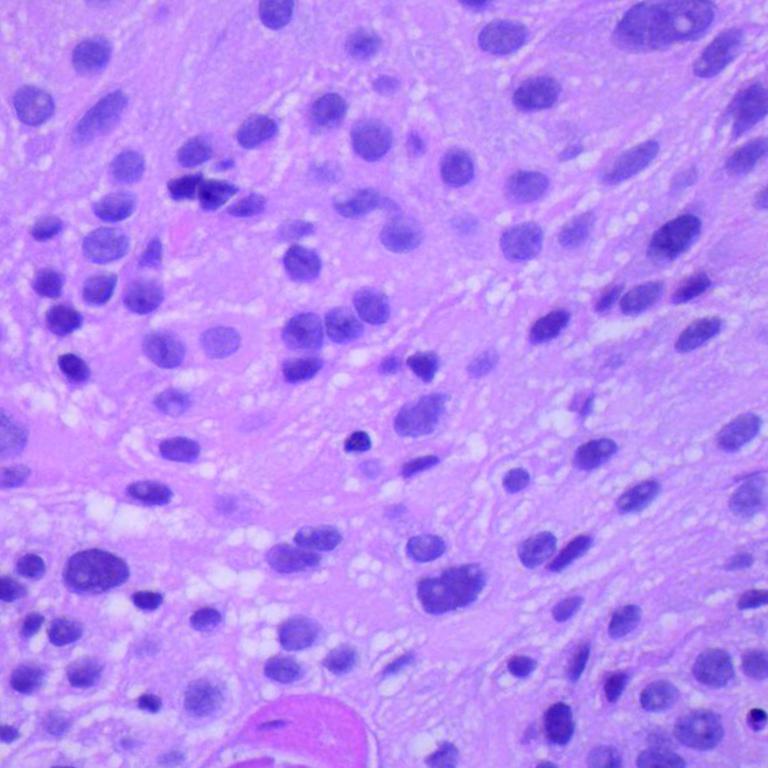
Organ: lung
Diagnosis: squamous carcinomas